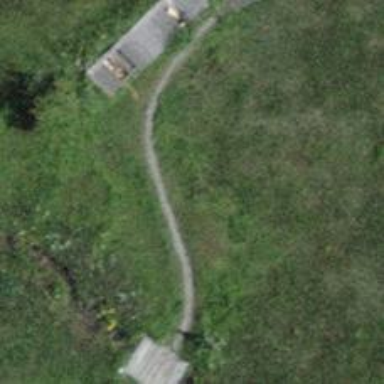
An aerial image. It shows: Gravel path.